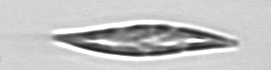
Label: Pleurosigma